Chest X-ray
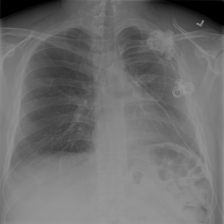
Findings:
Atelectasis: negative
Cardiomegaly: negative
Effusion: negative
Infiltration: negative
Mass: negative
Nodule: negative
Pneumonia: negative
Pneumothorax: negative
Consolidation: negative
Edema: negative
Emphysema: negative
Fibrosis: negative
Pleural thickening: negative
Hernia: negative